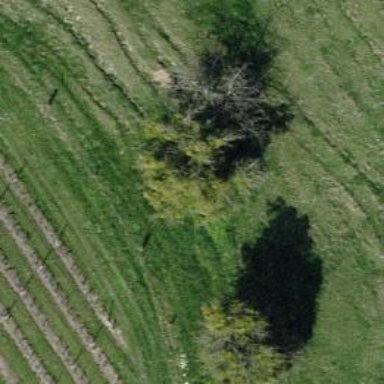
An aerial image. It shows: Row of trees in natural setting.